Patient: sex F, age 56
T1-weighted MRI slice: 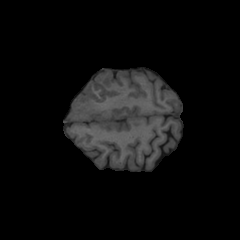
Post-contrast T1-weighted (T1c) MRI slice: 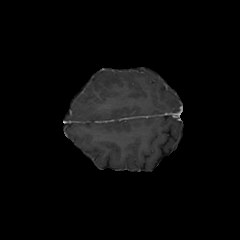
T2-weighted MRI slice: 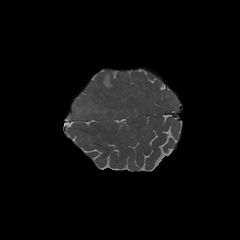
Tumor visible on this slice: yes
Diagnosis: Glioblastoma, IDH-wildtype
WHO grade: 4